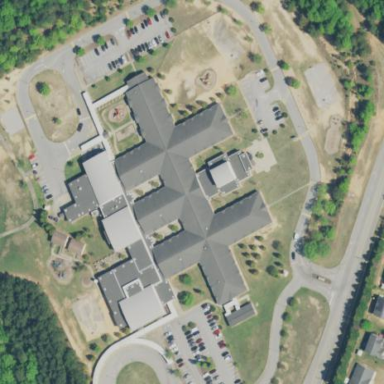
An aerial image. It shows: School building.